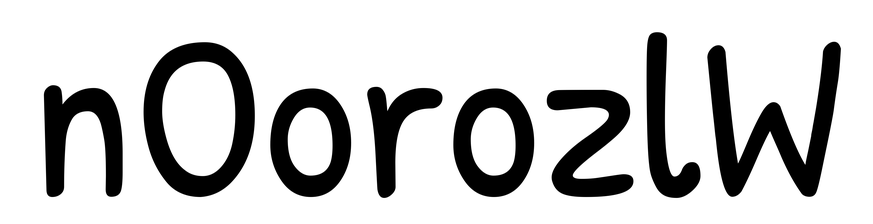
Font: PatrickHand-Regular